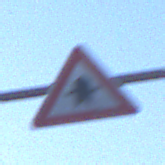
Verkehrszeichen: Vorfahrt
Umgebung: Outdoor, Urban
Tageszeit: Dawn
Wetter: Clear
Licht: Natural
Jahreszeit: NotSpecified
Kontrast: LowContrast